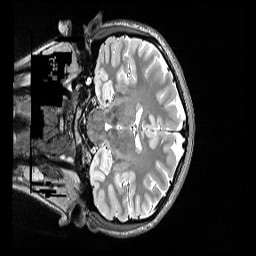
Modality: T2w
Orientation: coronal
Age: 19
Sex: female
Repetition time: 3.2 s
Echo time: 0.563 s